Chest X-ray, AP view. Patient: 37 years old, sex M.
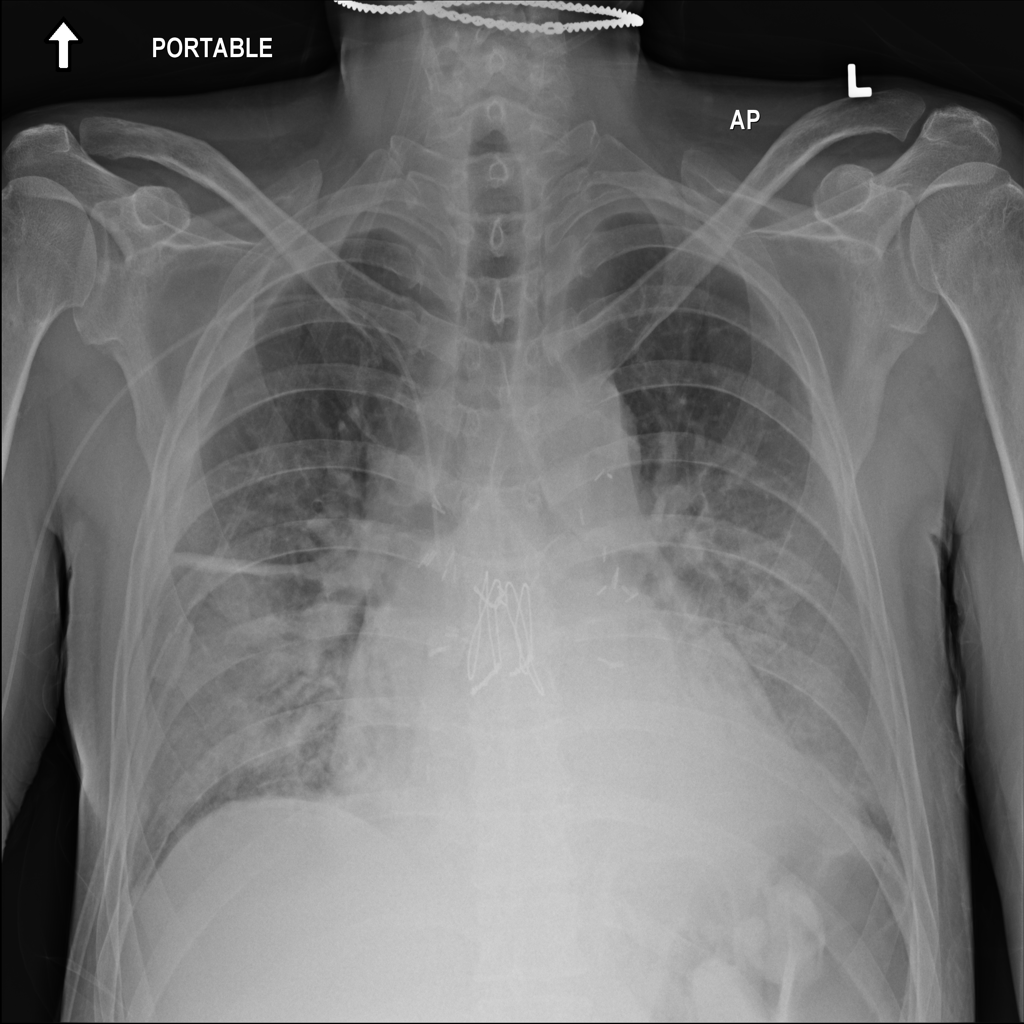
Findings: Atelectasis, Infiltration